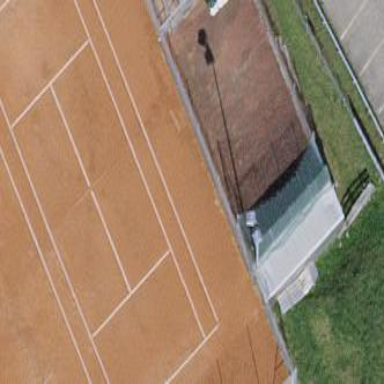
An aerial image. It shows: Tennis court in leisure pitch.